Question: I have this problem where 2 bars from a different series overlap each other when they have the same value. And I would like 1 of both on top of the other.
Unfortunately, I want the one that is now in the back, up front :

I already tried changing the order of the category expression, but to no avail.
Anyone can tell me how I can get the orange bar on top of the blue one please ?
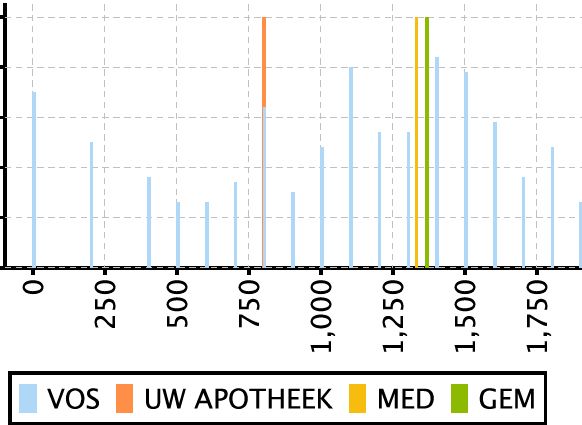
Answer: You may try <URL>:
'''
XYPlot plot = jFreeChart.getXYPlot();
plot.setDatasetRenderingOrder(DatasetRenderingOrder.FORWARD); // or reverse
'''
or
'''
plot.setSeriesRenderingOrder(DatasetRenderingOrder.FORWARD);
'''
If neither works, it isn't a bad idea to use <URL>.